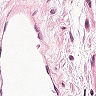
Metastatic tissue present: no